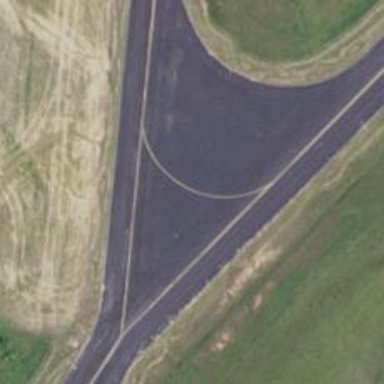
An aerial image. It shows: View of taxiway at the airport.